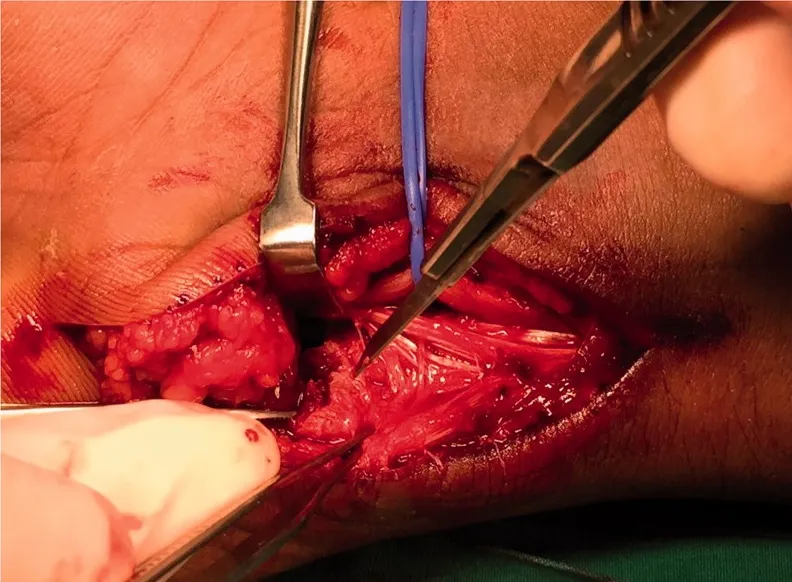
Decompression of the ulnar nerve. The proximally displaced fragment of the pisiform is indicated by the scalpel.
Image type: medical_photograph (other_medical_photograph)